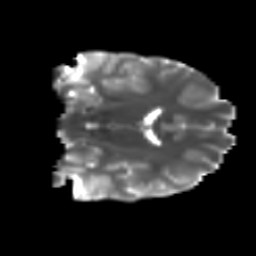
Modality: T2w
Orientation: coronal
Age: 13
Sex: male
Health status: ill
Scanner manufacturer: ge
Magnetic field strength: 3 T
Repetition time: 6.752 s
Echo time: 0.079 s